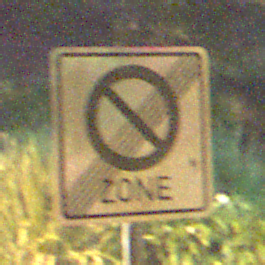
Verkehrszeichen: EndeEingeschraenktesHalteverbotZone
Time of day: Night
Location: Outdoor (Suburban)
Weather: PartlyCloudy
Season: NotSpecified
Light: Artificial